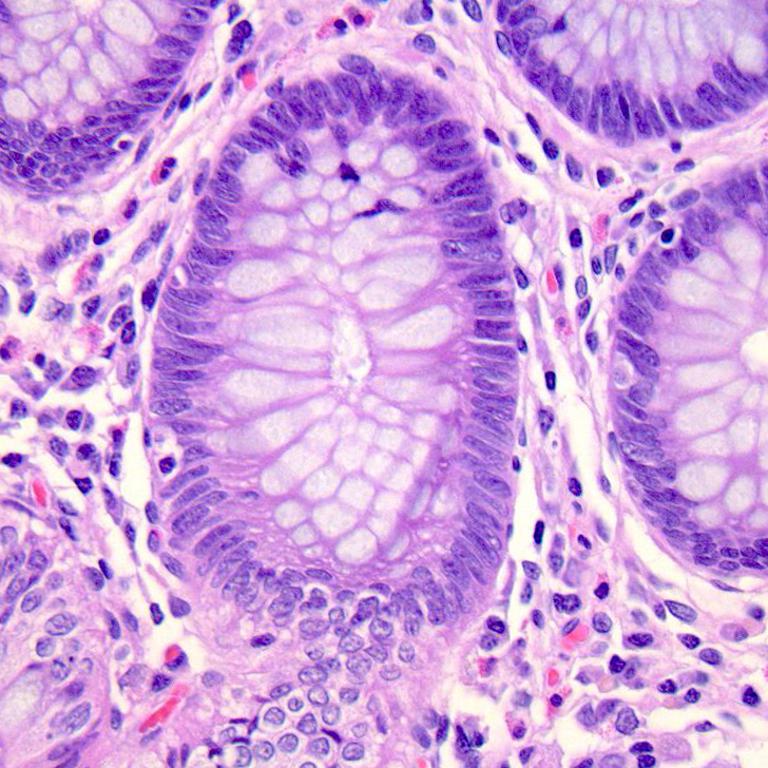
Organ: colon
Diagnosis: benign